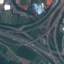
Land use / land cover: Highway